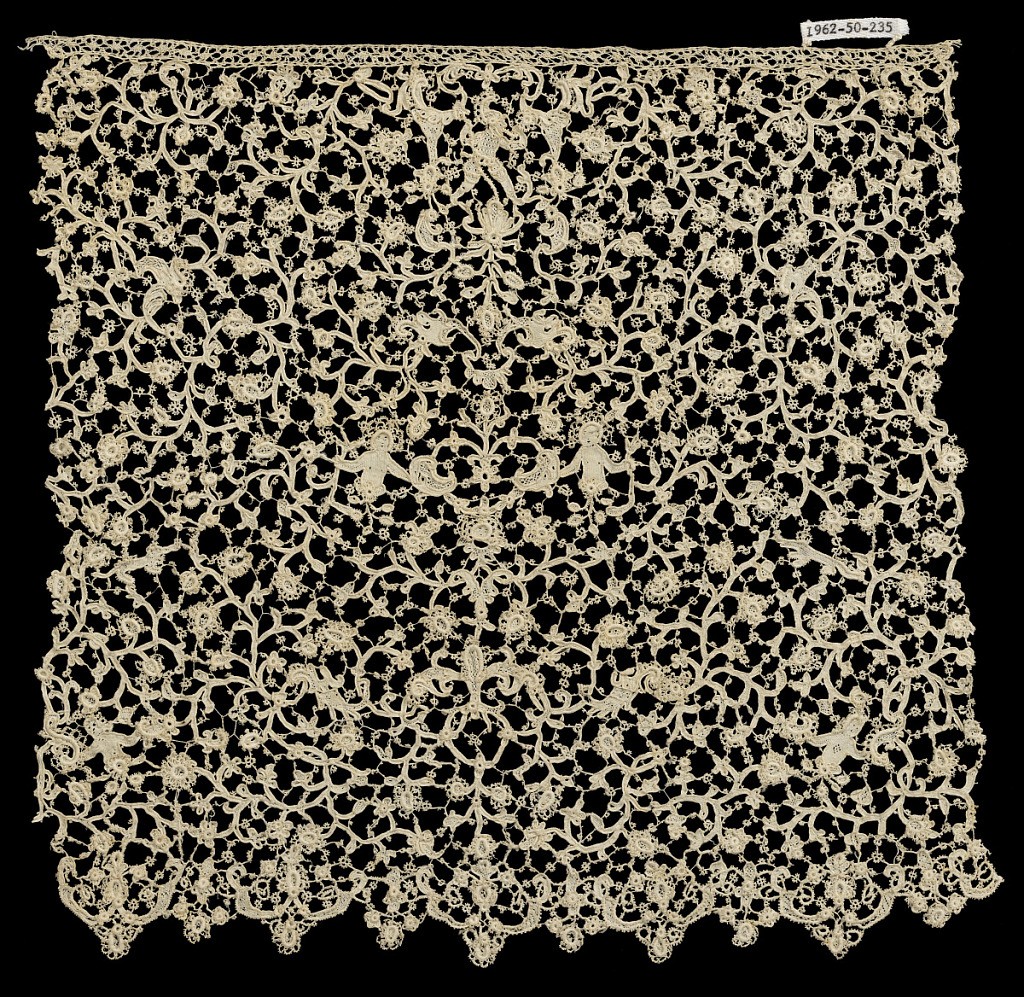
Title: Flounce fragment
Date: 18th century
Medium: linen Technique: needle lace
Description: Portion of a flounce with an elaborated variant of "candlestick" pattern, interspersed with human and animal figures. Style of lace commonly called Rosaline.